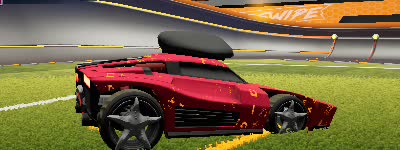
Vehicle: breakout